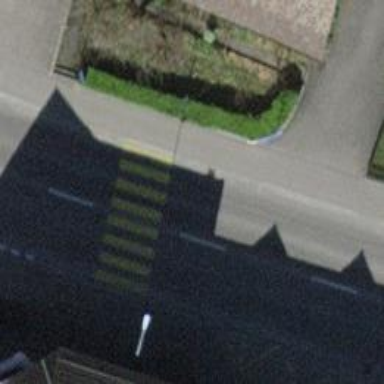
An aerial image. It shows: Uncontrolled zebra crossing on the road.